This wavelet scalogram was computed from a rotor test-rig vibration snapshot. Based on the visible evidence, which rotor condition applies: normal, misalignment, unbalance, looseness?
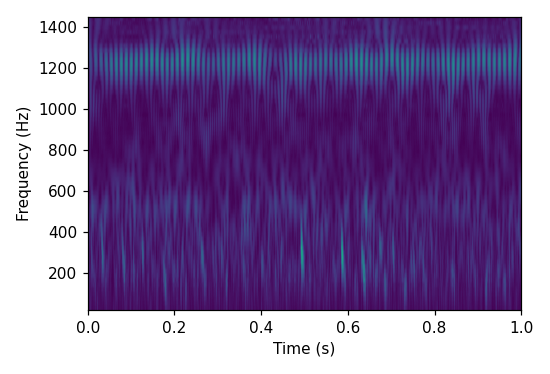
Answer: misalignment